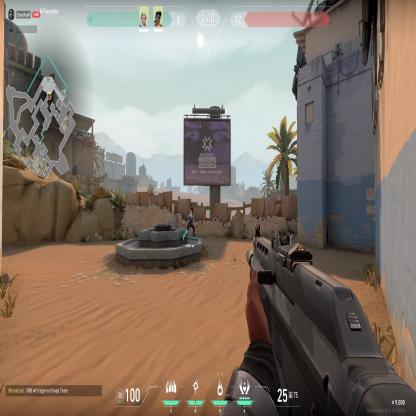
Label: teammate